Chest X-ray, PA view. Patient: 50 years old, sex F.
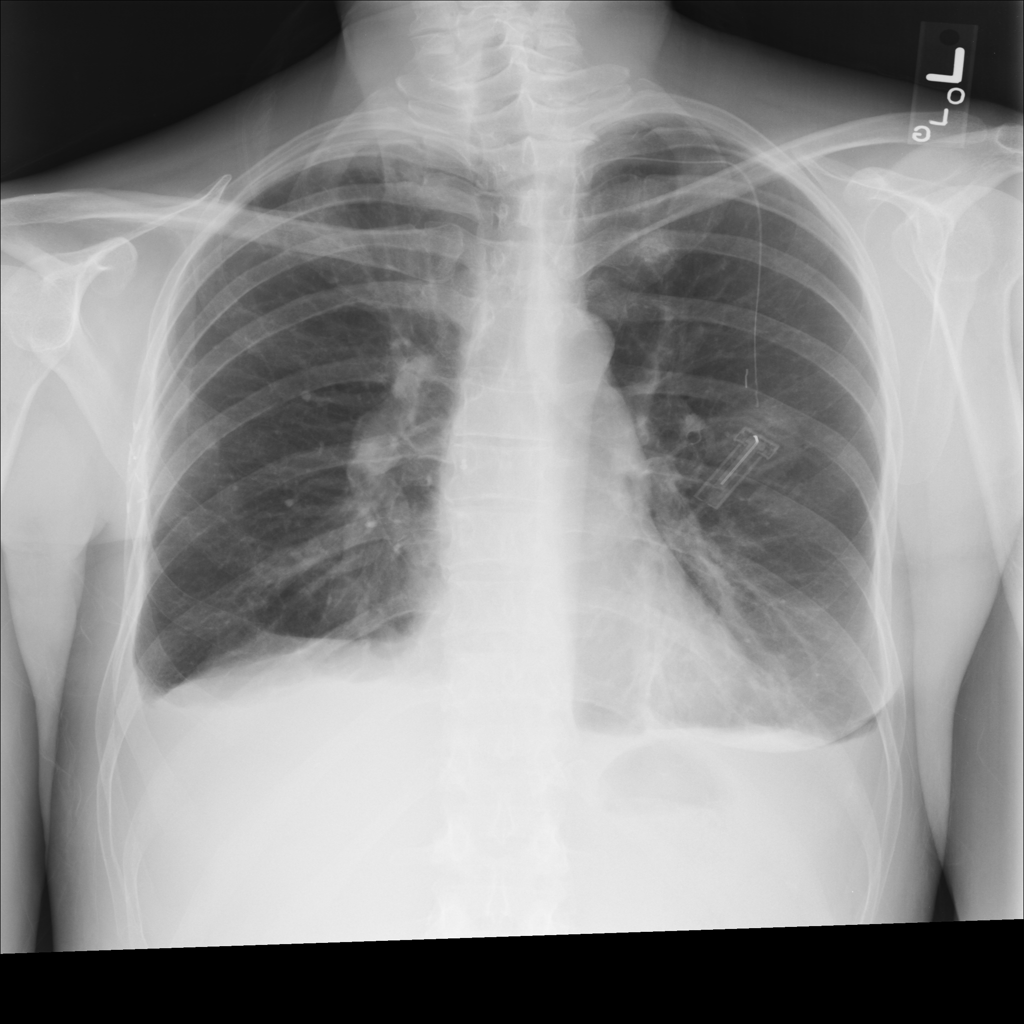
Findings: Effusion, Infiltration